Question:
I have the tables as in the screenshot above
Class are written as below
'''
@Entity
public class Object {
@Id
private int id;
private String name;
@OneToMany(mappedBy="object",fetch=FetchType.LAZY)
private List<ObjectAttribute> attrubuteList;
}
@Entity
public class ObjectAttribute {
@Id
private int id;
@Id
@ManyToOne
@JoinColumn(name="objectId")
private Object object;
private String name;
}
@Entity
public class Filter {
@Id
private int filterId;
@ManyToOne
@JoinColumn(name="ObjectId")
private Object object;
private String filterName;
@OneToMany(mappedBy="filter")
private Set<FilterAttribute> filterValues;
}
@Entity
public class FilterAttribute implements Serializable {
@Id
private int filterAttrId;
@Id
@ManyToOne
@JoinColumn(name="objectId")
private Object object;
@Id
@ManyToOne
@JoinColumn(name="filterId")
private Filter filter;
@Id
@ManyToOne
@JoinColumn(name="attributeId")
private ObjectAttribute attribute;
private String value;
}
'''
Note not added getter and setters
and test code as below
'''
List<Object> list = sess.createCriteria(Object.class).list();
for(Object ob: list)
{
System.out.println("Object name : "+ ob.getName());
List<ObjectAttribute> attList = ob.getAttrubuteList();
for (Iterator iterator = attList.iterator(); iterator.hasNext();) {
ObjectAttribute objectAttribute = (ObjectAttribute) iterator
.next();
System.out.println(objectAttribute.getName());
}
}
'''
I am getting the below exception
'''
Caused by: org.hibernate.AnnotationException: A Foreign key refering test.rest.ObjectAttribute from test.rest.FilterAttribute has the wrong number of column. should be 2
at org.hibernate.cfg.annotations.TableBinder.bindFk(TableBinder.java:450)
'''
i came to know i should have the 2 attributes in FilterAttribute class to hold the composite key.. But how can we do that?
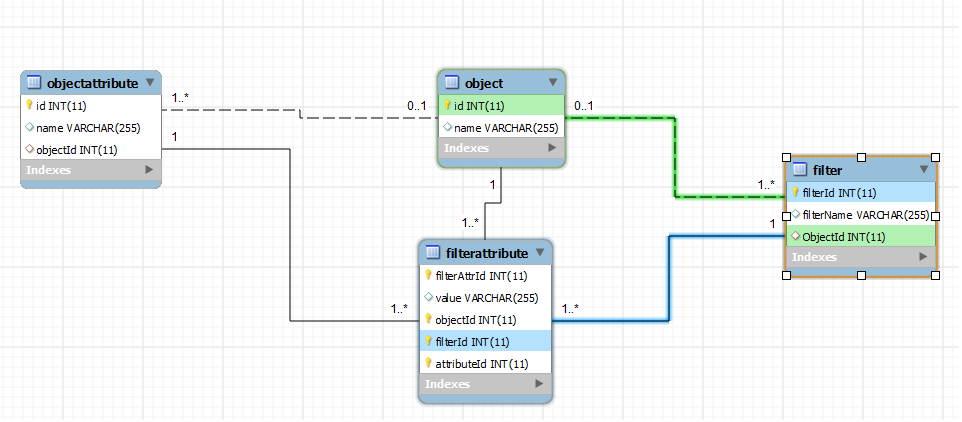
Answer: '''
@Entity
public class ObjectAttribute {
@Id
private int id;
@Id <------------------------ try to remove this annotation
@ManyToOne
@JoinColumn(name="objectId")
private Object object;
private String name;
}
'''
It thinks your ObjectAttribute has 2 ids compound key
UPDATE: If it really has compound multi column primary key you should reference both columns